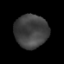
Tissue: lung
Cell type: T cells
Senescence score: 0.1955
Nuclear area (px): 1089
Mean DAPI intensity: 64.943